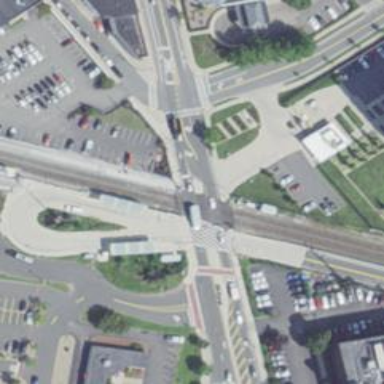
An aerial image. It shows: Crossing for the railway.